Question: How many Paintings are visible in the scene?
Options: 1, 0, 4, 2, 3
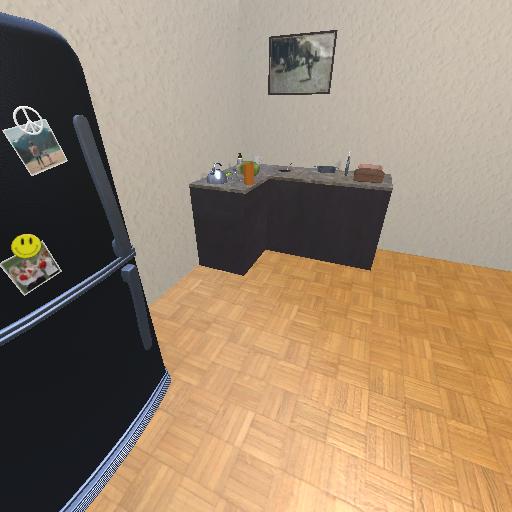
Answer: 1